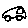
Label: car